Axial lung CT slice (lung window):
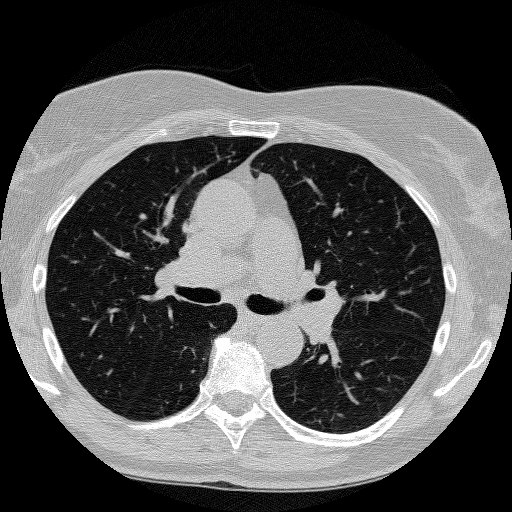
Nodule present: no